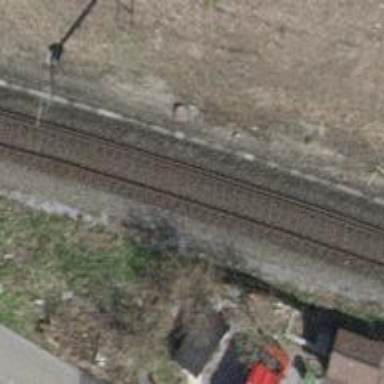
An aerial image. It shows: Single-track electrified railway with contact line.